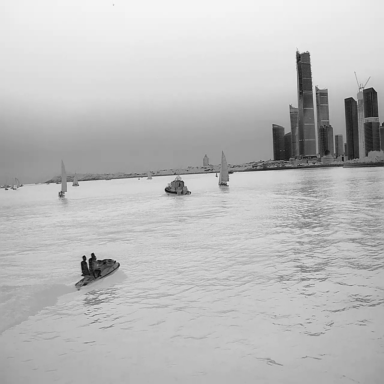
There are seven objects shown in the infrared image, including two canoes, and five sailboats.